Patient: sex M, age 46
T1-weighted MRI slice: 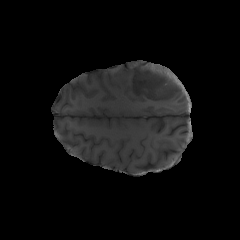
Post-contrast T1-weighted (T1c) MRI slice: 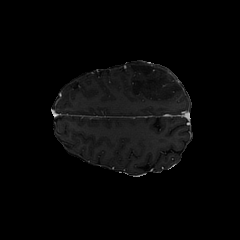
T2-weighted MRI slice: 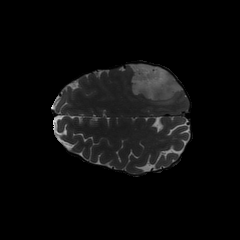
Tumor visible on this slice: yes
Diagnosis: Astrocytoma, IDH-mutant
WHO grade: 3